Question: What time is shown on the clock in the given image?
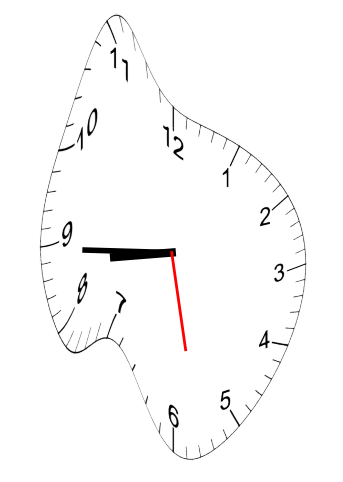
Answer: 08:44:28